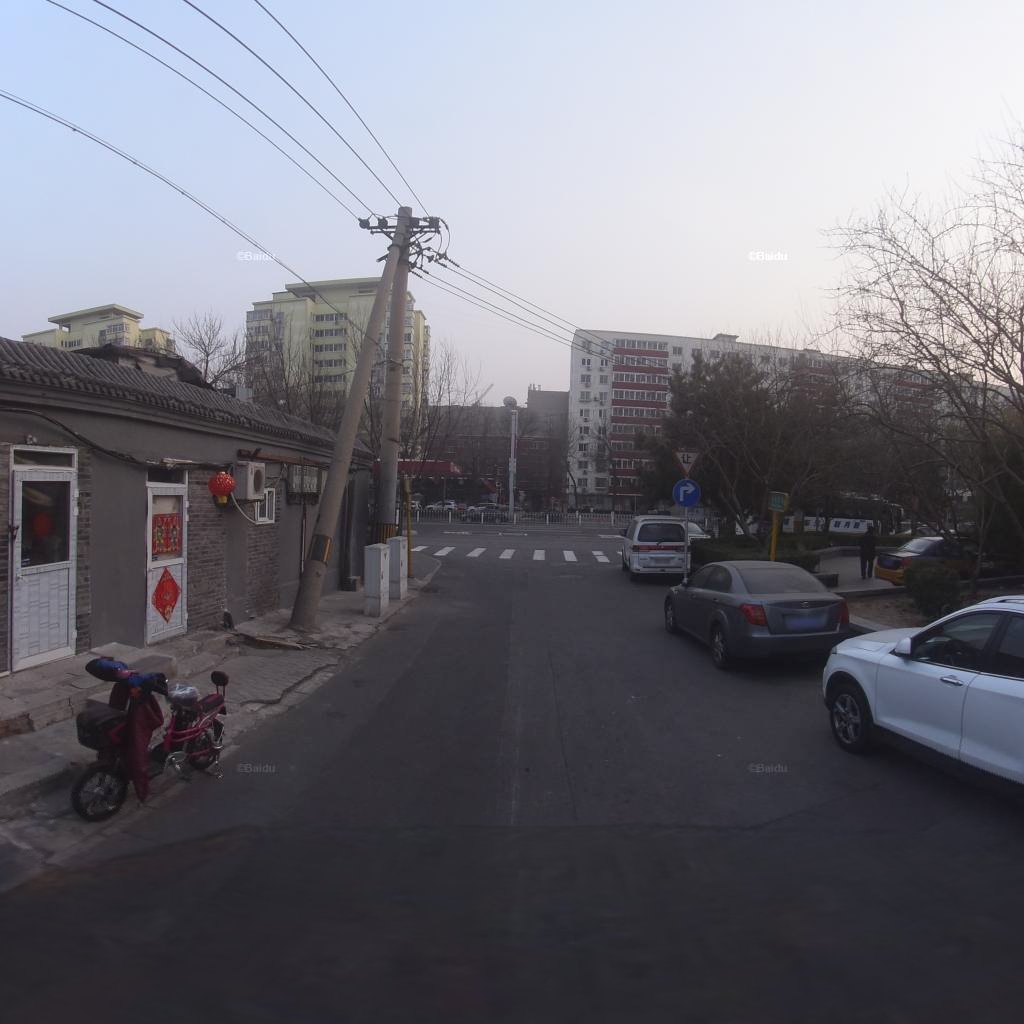
Region: Xicheng
Road damage annotations: longitudinal crack, transverse crack